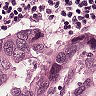
Metastatic tissue present: yes